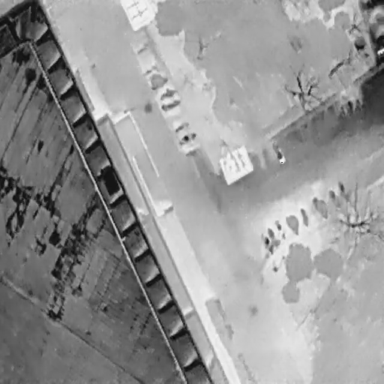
There are 12 Bicycles in the infrared image.